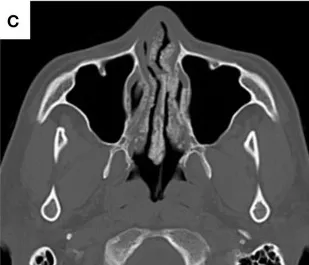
Axial.
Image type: radiology (ct)